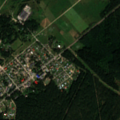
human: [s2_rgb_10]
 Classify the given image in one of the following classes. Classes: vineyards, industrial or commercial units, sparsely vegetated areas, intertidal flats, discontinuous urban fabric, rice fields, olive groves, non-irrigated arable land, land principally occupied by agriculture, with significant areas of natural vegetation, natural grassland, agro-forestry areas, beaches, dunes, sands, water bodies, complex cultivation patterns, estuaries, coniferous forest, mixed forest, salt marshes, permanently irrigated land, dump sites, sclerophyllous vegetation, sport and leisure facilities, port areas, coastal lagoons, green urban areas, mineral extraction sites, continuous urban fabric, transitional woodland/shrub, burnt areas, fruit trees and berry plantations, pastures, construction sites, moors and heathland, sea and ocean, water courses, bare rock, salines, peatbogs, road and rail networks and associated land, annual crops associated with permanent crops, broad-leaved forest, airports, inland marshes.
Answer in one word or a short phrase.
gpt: discontinuous urban fabric, industrial or commercial units, pastures, land principally occupied by agriculture, with significant areas of natural vegetation, coniferous forest, transitional woodland/shrub